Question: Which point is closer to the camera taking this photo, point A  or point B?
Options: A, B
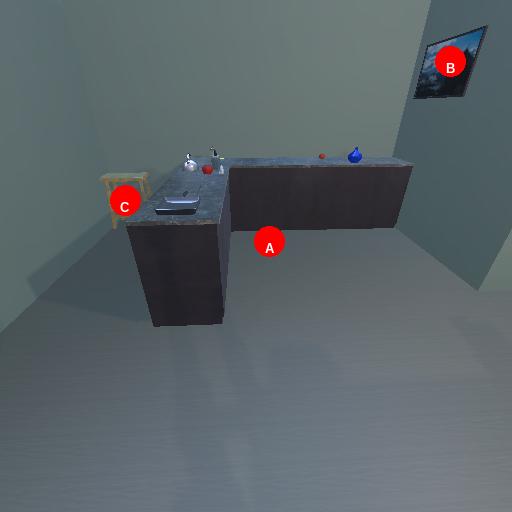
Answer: A